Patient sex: M
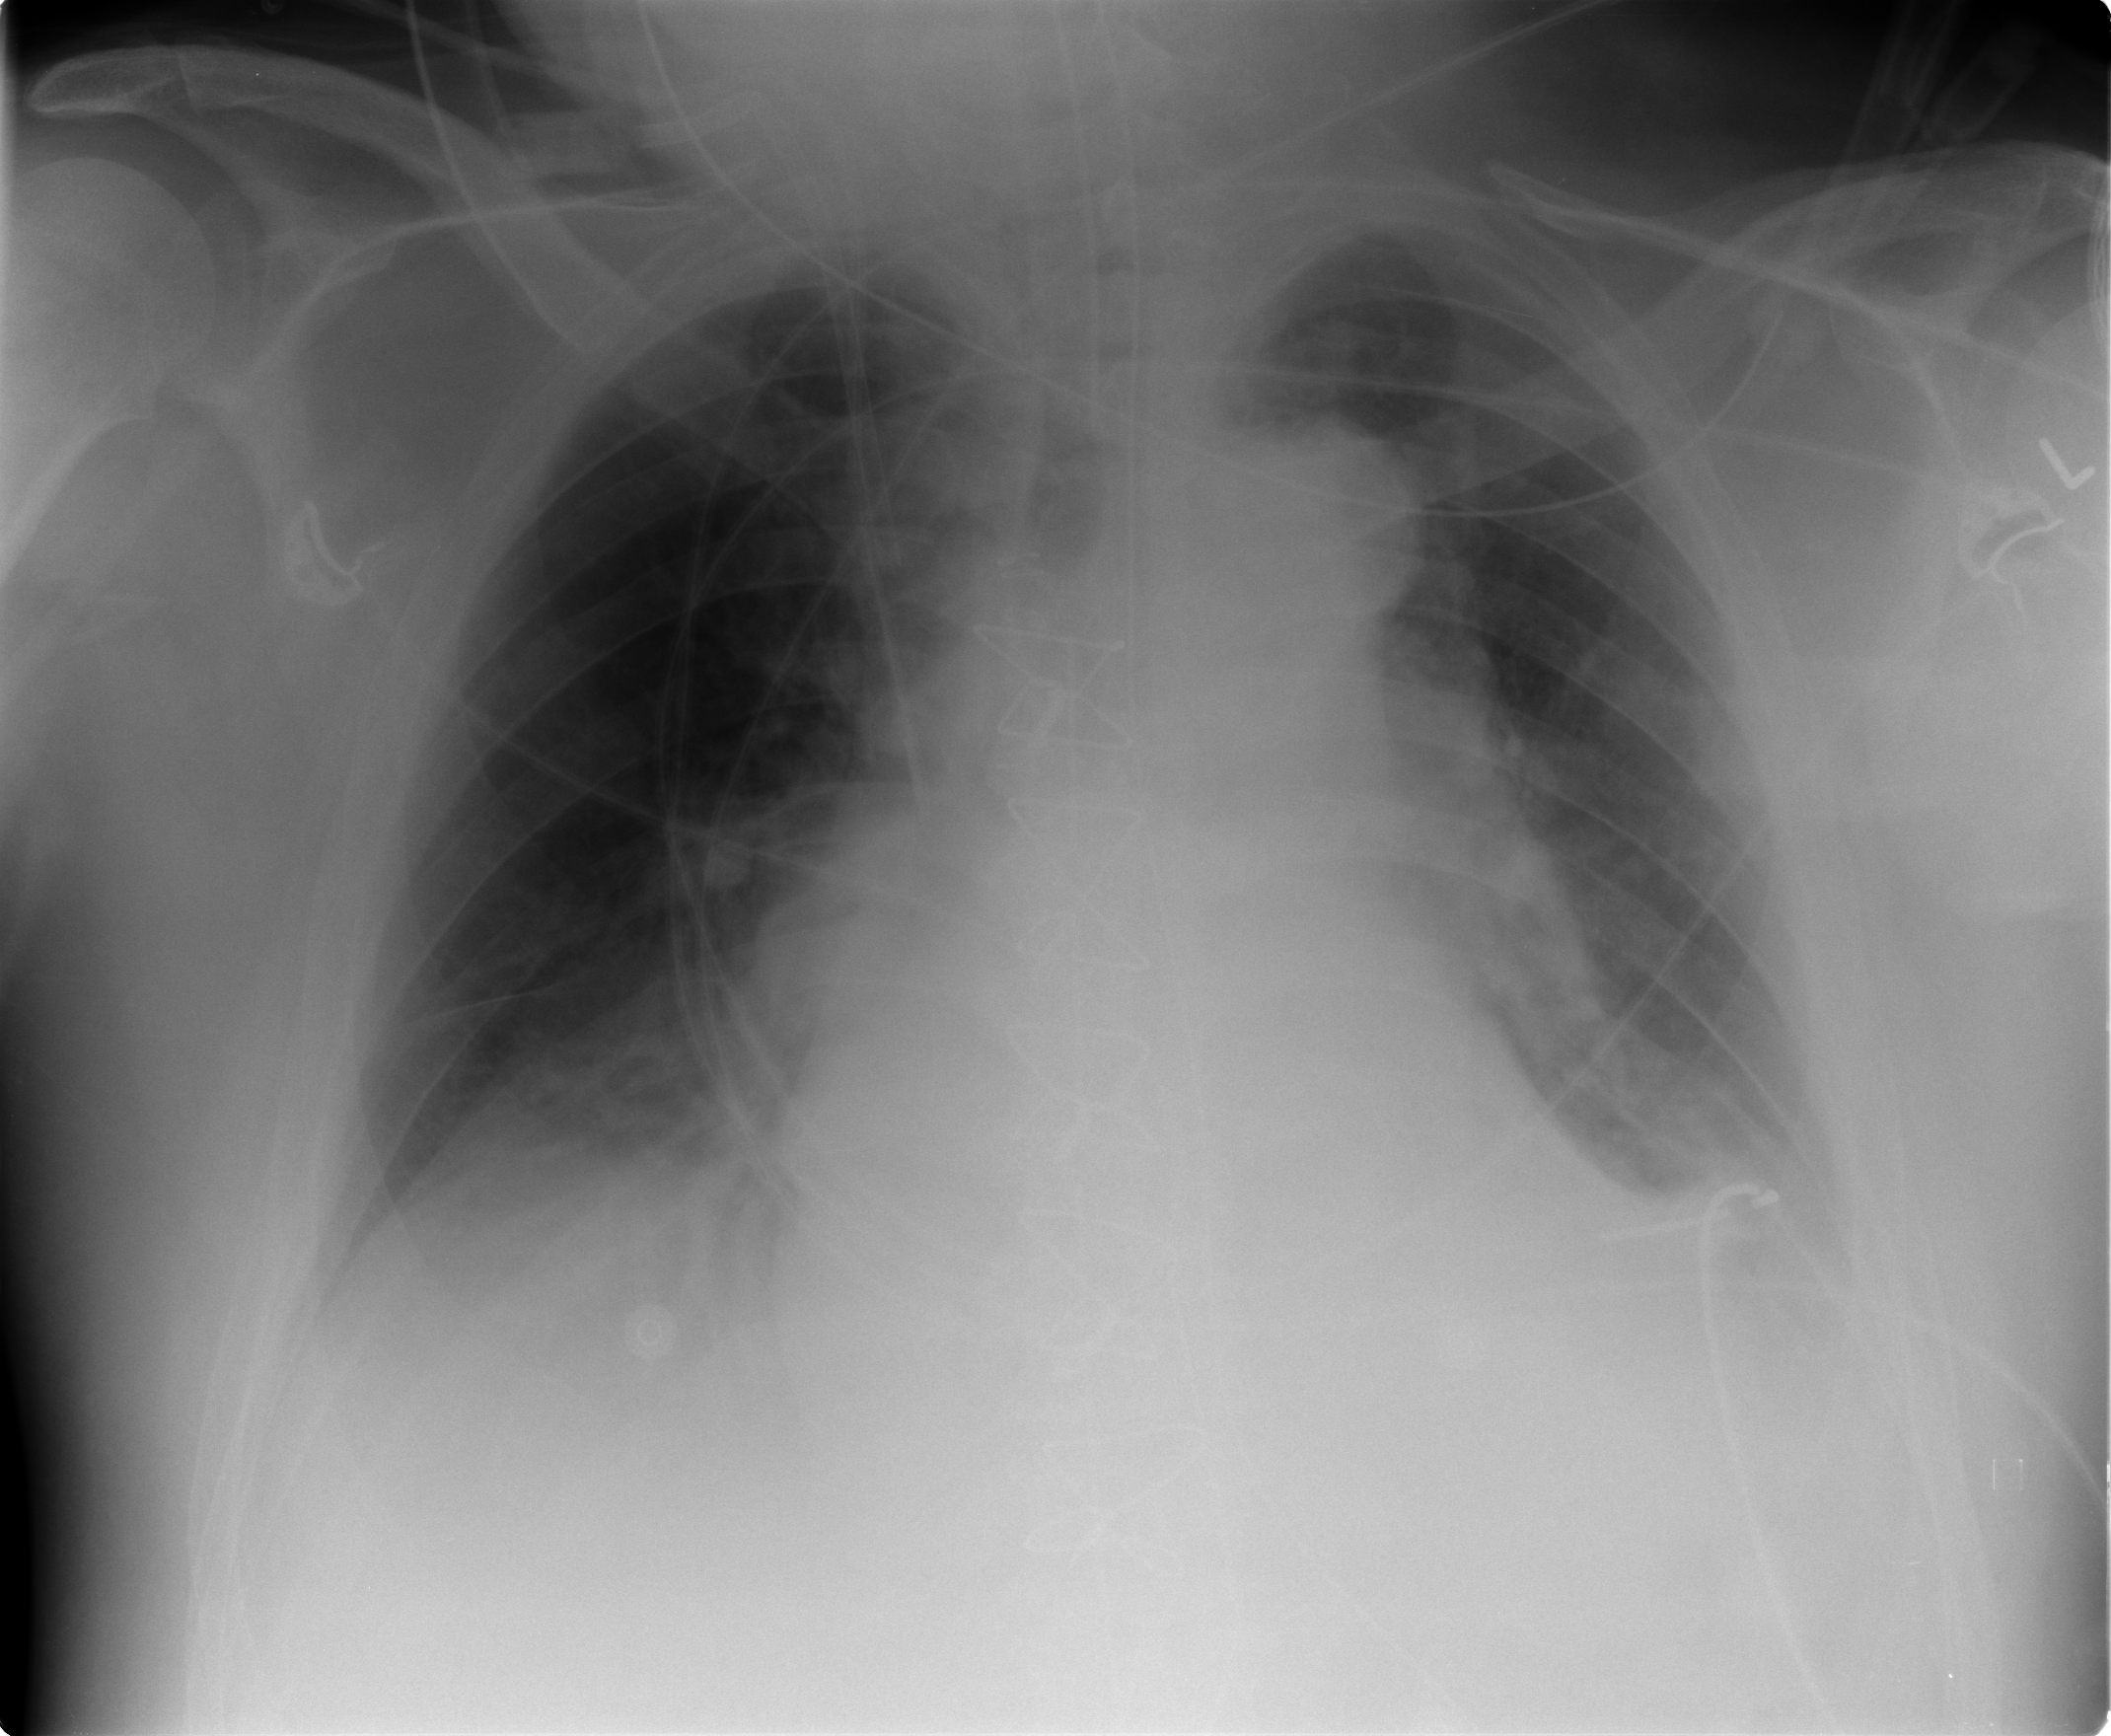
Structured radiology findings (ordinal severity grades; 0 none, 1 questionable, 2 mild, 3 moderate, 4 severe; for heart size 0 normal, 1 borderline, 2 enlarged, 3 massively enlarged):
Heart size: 2
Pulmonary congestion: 0
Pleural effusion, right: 1
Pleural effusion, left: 2
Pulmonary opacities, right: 0
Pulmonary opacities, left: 0
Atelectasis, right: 2
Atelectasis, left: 2